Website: bh-photo
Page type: gifting
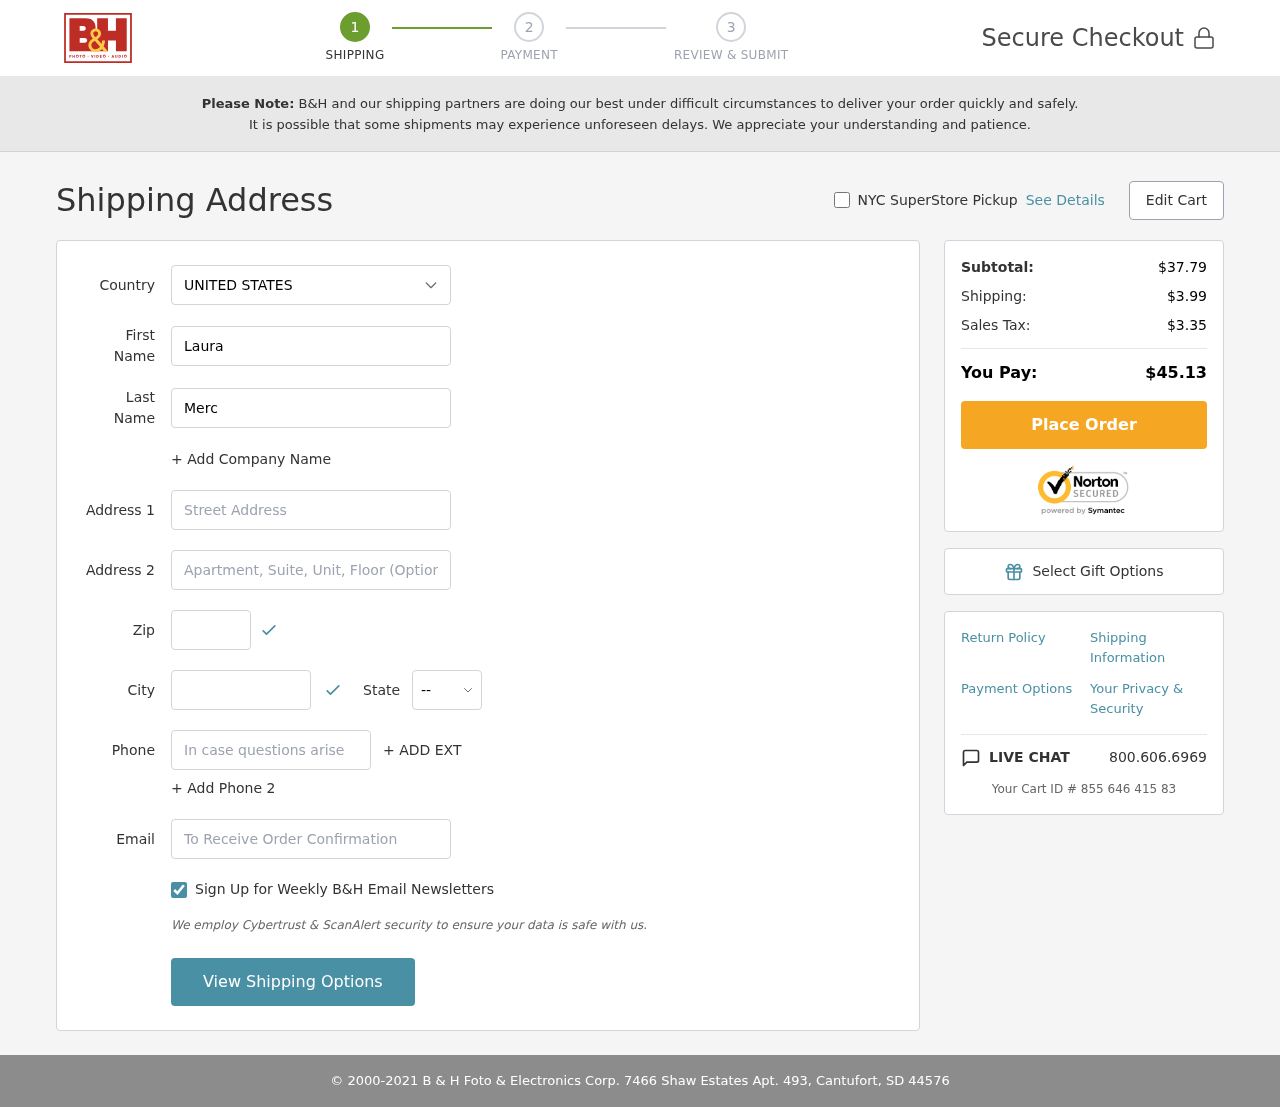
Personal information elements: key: PII_CITY
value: Cantufort
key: PII_COUNTRY
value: United States
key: PII_EMAIL
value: lmercado@yahoo.com
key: PII_FIRSTNAME
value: Laura
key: PII_LASTNAME
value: Mercado
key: PII_PHONE
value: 8983335564
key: PII_POSTCODE
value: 44576
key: PII_STATE_ABBR
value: SD
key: PII_STREET
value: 7466 Shaw Estates Apt. 493
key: PII_STREET2
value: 202 Williams Forge Apt. 169
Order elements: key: ORDER_SUBTOTAL
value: $37.79
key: ORDER_SHIPPING_COST
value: $3.99
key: ORDER_TAX
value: $3.35
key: ORDER_TOTAL
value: $45.13
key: ORDER_ID
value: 855 646 415 83